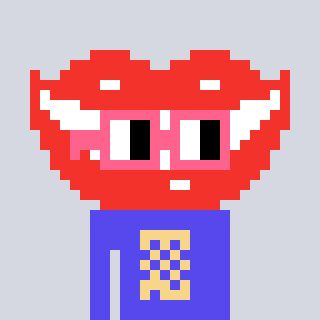
a pixel art character with square pink glasses, a smile-shaped head and a computerblue-colored body on a cool background